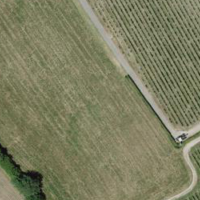
EUNIS habitat code: 25
Species observed at this site:
Raphanus raphanistrum